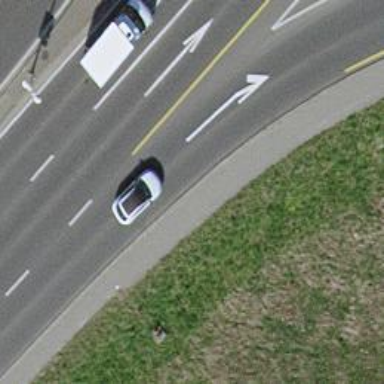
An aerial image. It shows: Asphalt road at the secondary link level.